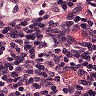
Metastatic tissue present: no